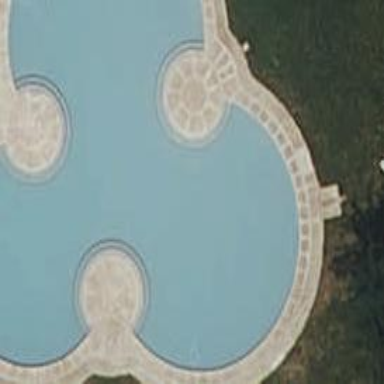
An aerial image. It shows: Swimming pool located in leisure land.